Interaction volume radius: 5 \u00c5
Interaction volume height: 15 \u00c5
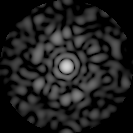
Disorder parameter: 0.8339